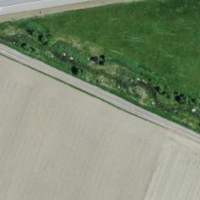
EUNIS habitat code: 24
Species observed at this site:
Columba palumbus